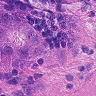
Metastatic tissue present: yes